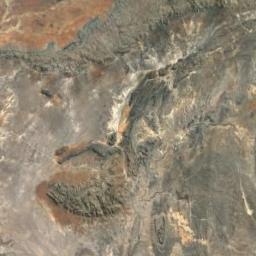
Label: mountain